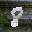
Label: 8